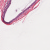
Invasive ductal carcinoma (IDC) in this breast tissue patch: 0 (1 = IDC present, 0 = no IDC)